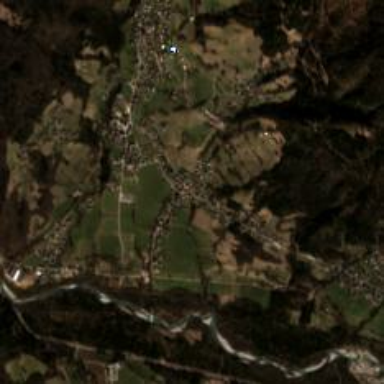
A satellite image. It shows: Small hamlet.